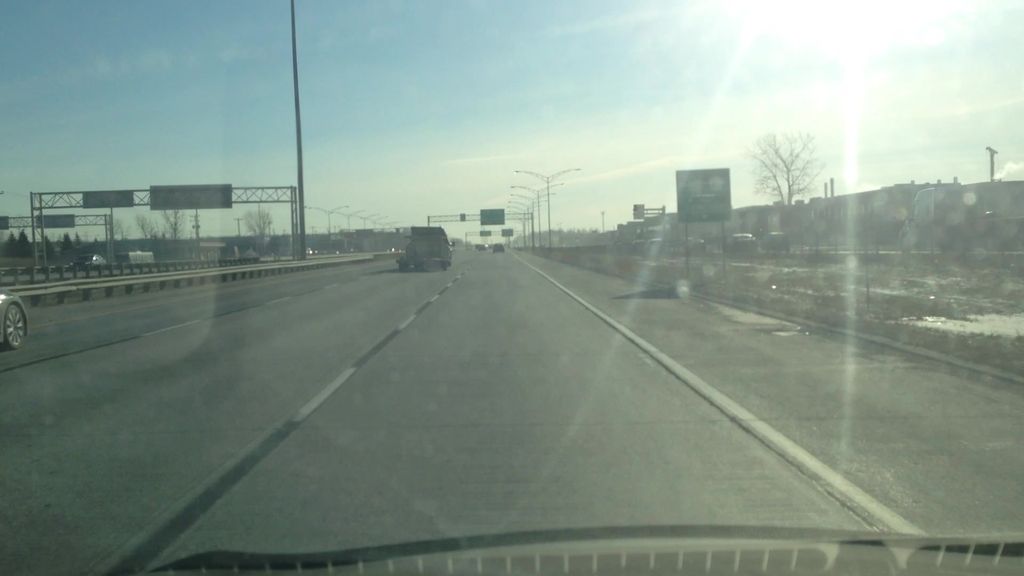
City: montreal